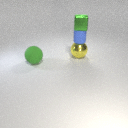
large yellow metal sphere below small green metal cube